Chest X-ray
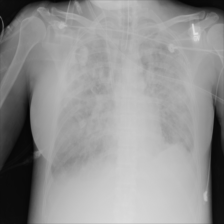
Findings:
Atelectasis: negative
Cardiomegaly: negative
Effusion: negative
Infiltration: negative
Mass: negative
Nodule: positive
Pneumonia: negative
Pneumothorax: negative
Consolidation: negative
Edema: negative
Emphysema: negative
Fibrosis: negative
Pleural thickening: negative
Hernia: negative